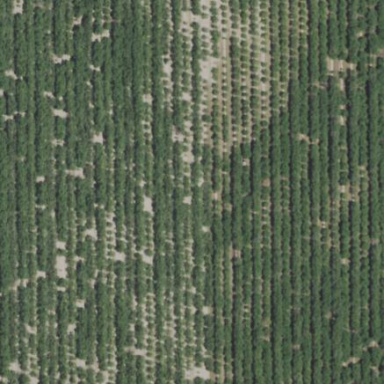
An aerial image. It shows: Almond orchard with rows of almond trees.